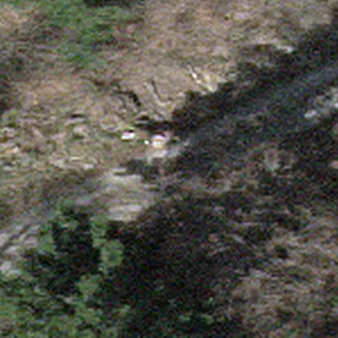
Label: other